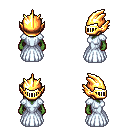
a pixel art fantasy rpg character, female body template, orc, green skin, underdress, robe skirt, blonde pixie cut hairstyle, gold helm, brown shoes, four views (front, back, left, right), 2x2 character sprite sheet, small pixel art, hard edges, no anti-aliasing